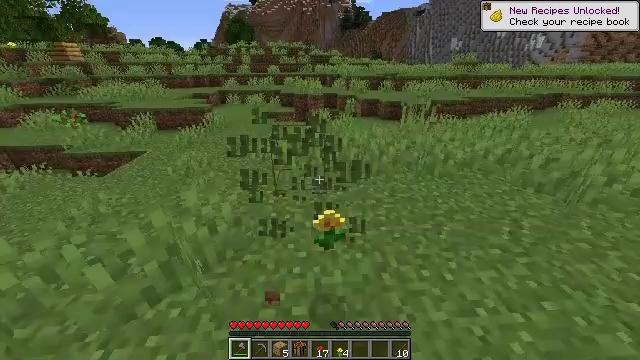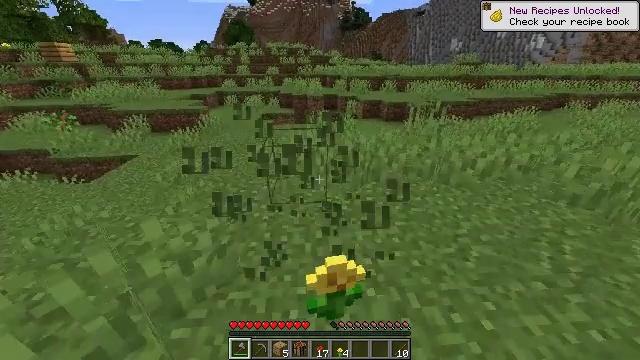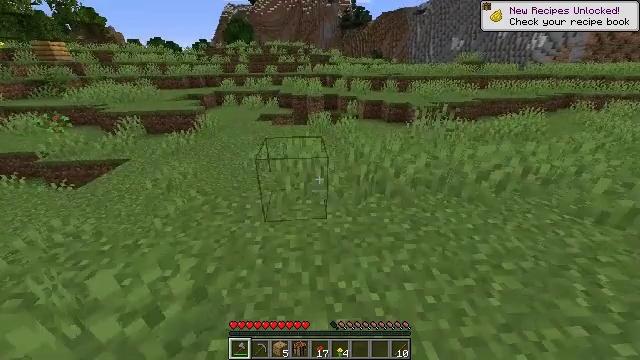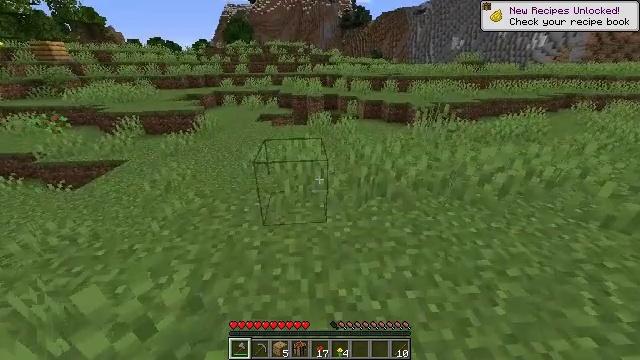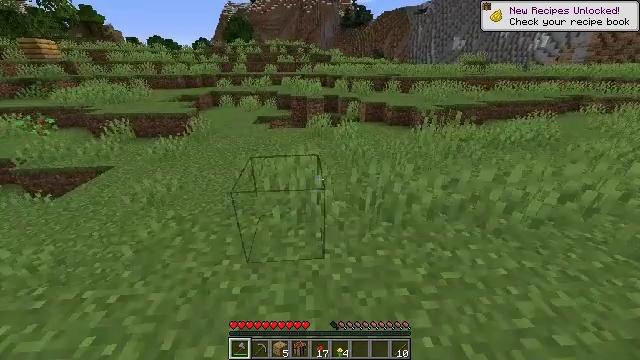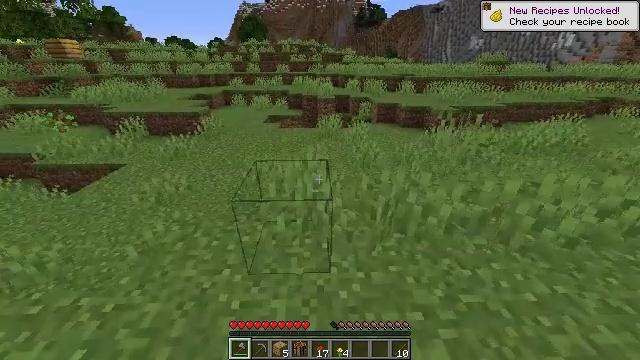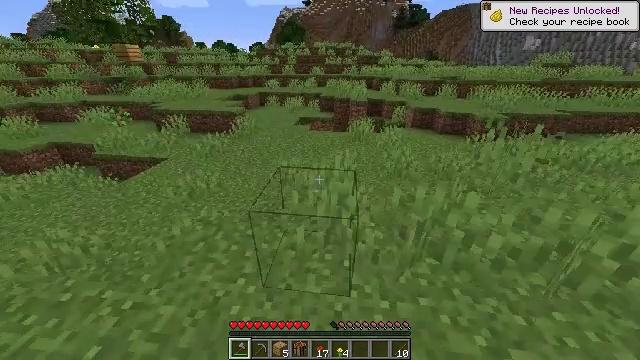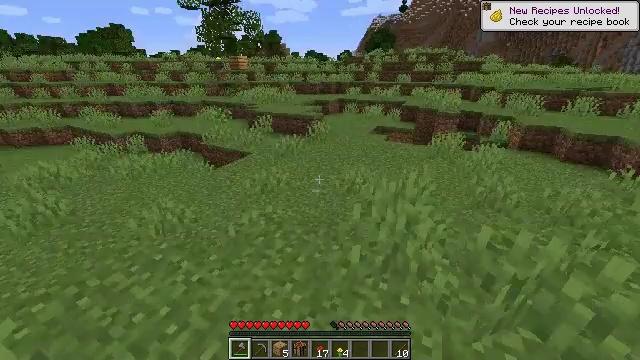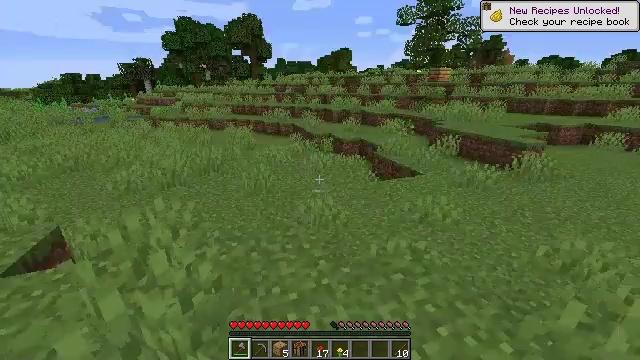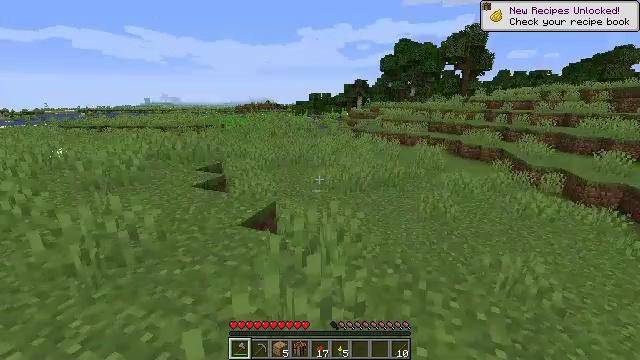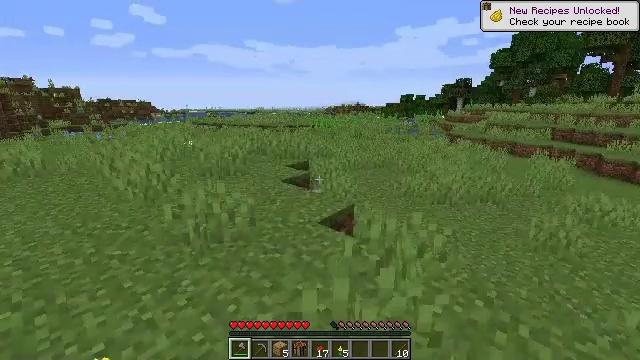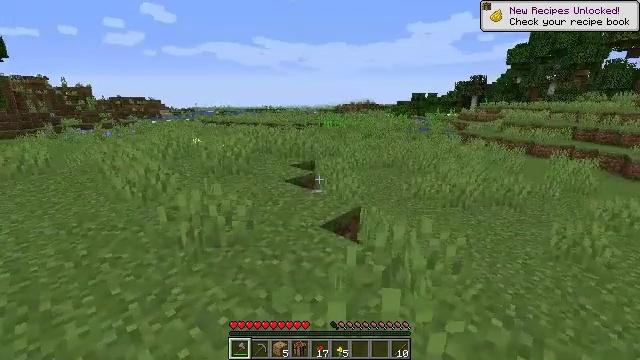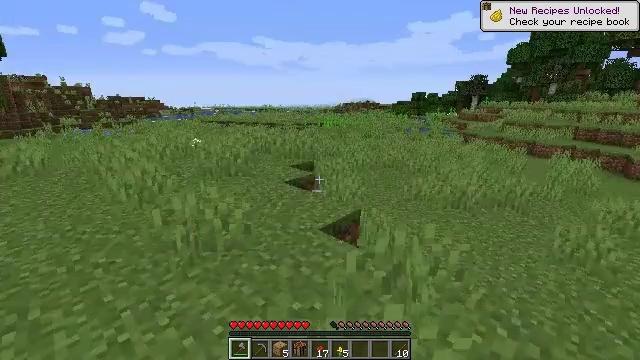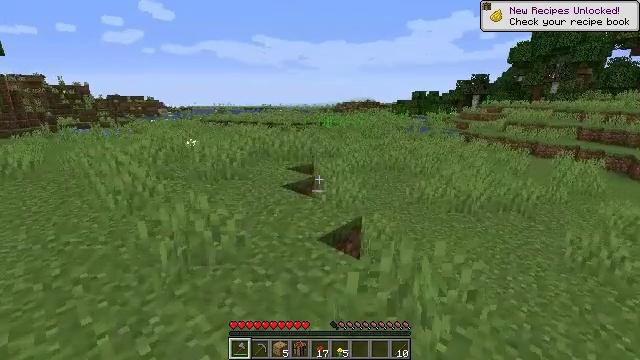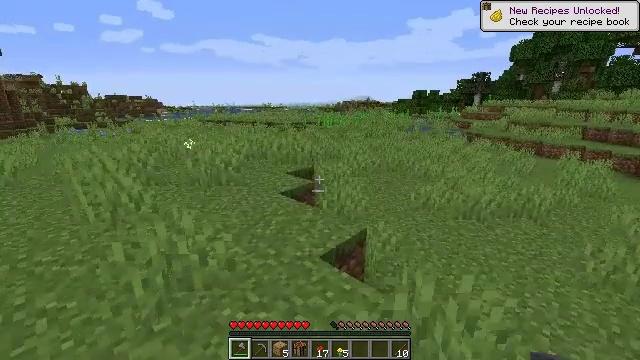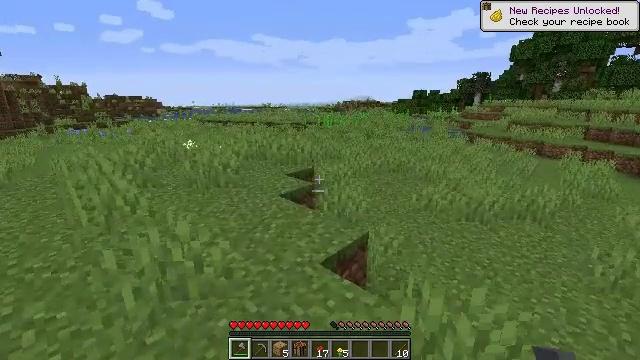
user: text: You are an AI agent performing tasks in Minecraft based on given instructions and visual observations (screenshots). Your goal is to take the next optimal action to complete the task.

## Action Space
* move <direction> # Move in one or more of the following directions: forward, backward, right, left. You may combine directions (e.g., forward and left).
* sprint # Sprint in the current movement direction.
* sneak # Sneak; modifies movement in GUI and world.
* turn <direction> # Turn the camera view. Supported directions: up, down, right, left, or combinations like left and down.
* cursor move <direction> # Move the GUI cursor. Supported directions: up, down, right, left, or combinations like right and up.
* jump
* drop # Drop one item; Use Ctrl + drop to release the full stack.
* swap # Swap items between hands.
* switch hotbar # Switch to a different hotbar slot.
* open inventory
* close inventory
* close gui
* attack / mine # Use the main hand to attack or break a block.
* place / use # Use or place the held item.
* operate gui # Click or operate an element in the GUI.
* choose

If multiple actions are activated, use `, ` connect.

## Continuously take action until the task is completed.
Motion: motion action
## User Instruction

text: Retrieve sunflower in your inventory.
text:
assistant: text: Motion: move forward
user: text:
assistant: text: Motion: move forward
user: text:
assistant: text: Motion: move forward
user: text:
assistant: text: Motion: move forward
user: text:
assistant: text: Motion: move forward, turn left
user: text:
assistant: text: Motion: turn left
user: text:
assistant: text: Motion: turn left and up
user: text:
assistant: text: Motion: move forward, turn left and up
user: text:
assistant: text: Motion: move forward, turn left and up
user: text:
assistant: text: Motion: turn left
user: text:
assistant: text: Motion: move forward, turn left
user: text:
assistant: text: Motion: move forward
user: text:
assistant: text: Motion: move forward
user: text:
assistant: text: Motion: move forward
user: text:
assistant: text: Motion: move forward
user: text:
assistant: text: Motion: move forward
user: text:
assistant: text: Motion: move forward
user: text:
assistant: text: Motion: move forward, turn left
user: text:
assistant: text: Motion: move forward, turn left
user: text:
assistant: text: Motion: move forward, turn left
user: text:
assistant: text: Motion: move forward, turn left
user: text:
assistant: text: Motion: move forward
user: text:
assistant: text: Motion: move forward
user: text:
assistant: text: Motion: move forward
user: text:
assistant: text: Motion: move forward
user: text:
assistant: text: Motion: move forward
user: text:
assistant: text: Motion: no_op
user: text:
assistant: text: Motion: move forward
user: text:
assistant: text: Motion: move forward
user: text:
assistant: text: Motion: no_op